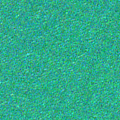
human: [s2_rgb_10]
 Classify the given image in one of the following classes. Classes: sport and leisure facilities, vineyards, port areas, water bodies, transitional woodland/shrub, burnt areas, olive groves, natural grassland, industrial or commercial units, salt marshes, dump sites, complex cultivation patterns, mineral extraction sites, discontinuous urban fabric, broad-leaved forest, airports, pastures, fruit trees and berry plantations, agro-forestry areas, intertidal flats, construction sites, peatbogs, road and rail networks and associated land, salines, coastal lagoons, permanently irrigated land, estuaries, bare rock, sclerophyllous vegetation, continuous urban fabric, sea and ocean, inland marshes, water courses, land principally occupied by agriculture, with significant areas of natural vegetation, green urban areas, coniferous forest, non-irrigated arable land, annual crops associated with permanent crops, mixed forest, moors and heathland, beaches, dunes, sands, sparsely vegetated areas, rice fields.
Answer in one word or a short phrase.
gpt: sea and ocean